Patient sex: F
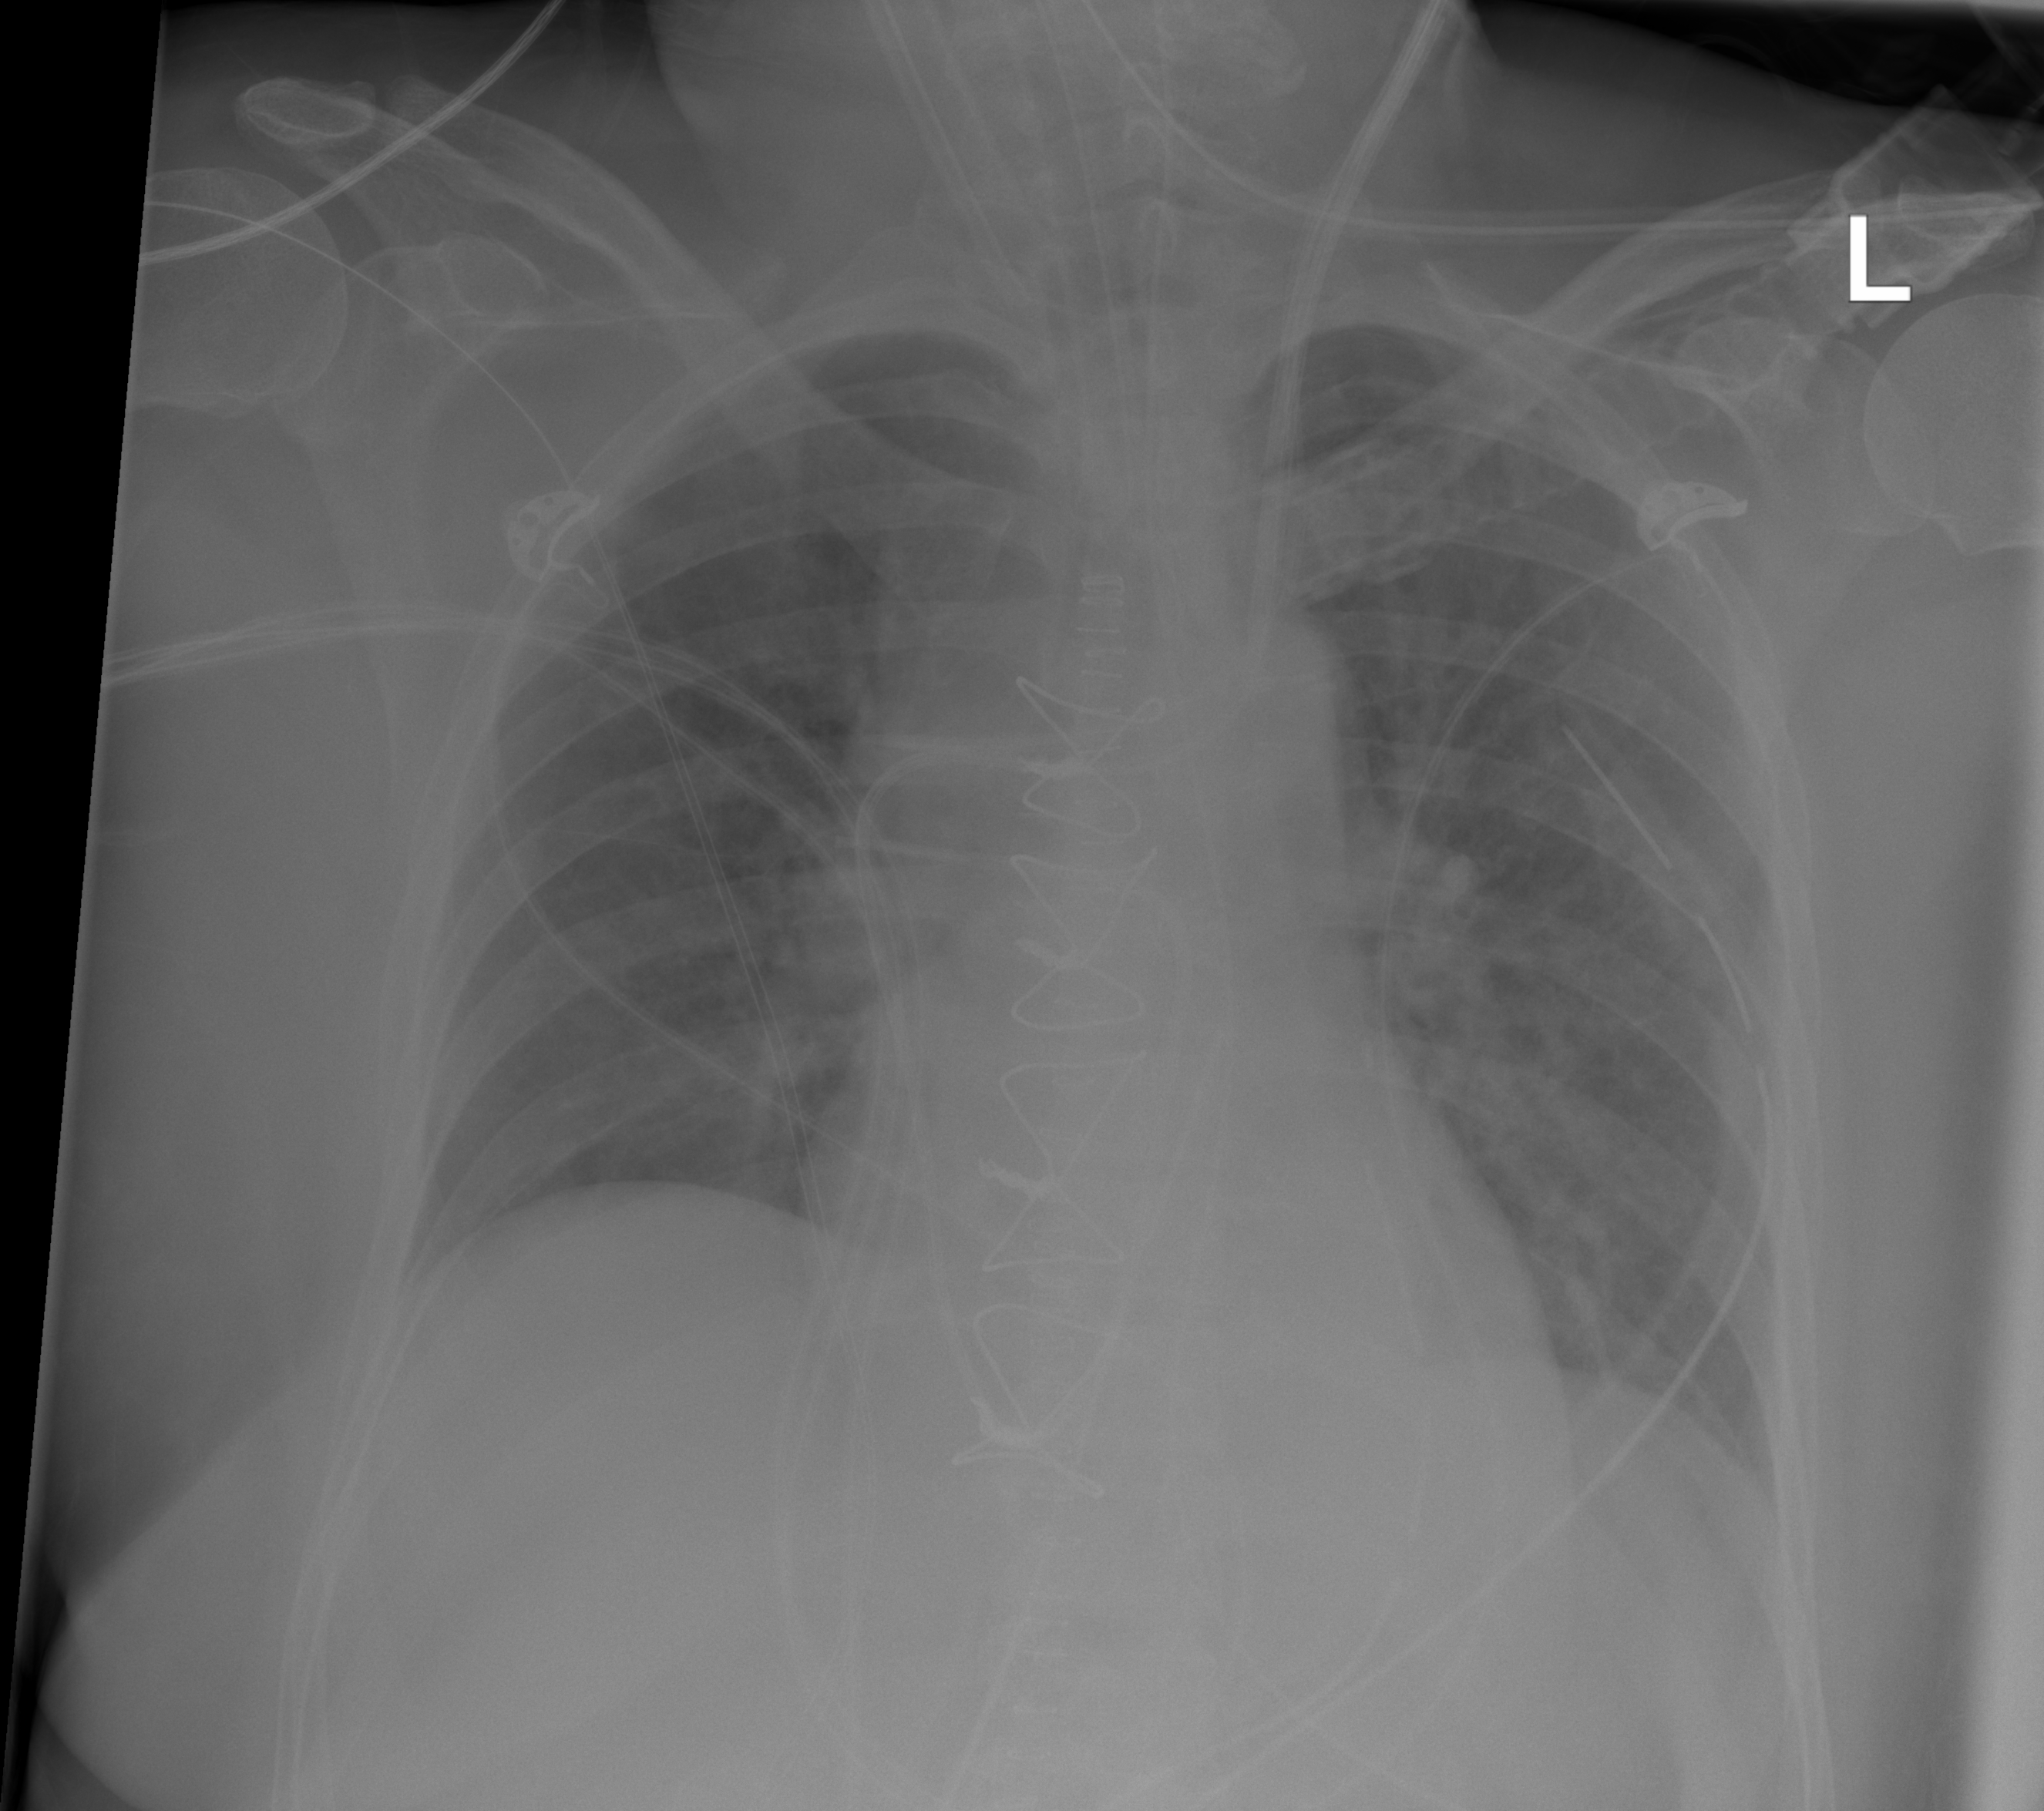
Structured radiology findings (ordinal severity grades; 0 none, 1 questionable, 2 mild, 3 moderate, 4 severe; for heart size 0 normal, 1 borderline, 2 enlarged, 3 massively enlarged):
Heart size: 0
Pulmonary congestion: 2
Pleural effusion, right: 0
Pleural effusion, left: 0
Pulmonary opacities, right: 0
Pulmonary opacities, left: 0
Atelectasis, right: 0
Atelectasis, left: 0